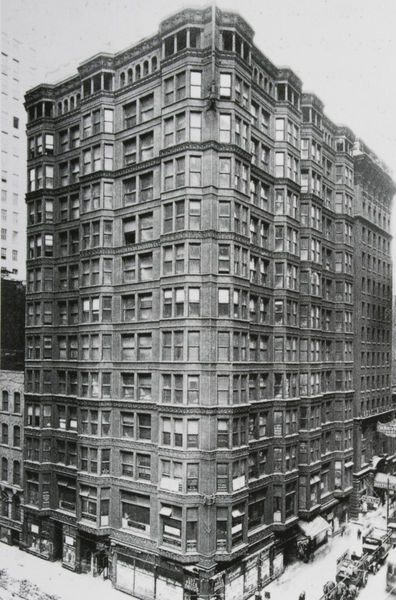
Titel: Außenansicht
Künstler: William Holabird
Standort: Chicago (Illinois)
Institution: Tacoma Building
Schlagwörter: himmel, schatten, weiß, menschen, stadt, cafe, fenster, grau, hell, licht, paris, schaufenster, schwarz, strasse, säulen, tür, dach, gebäude, haus, karo, ornament, alt, architektur, pferd, pferde, balkon, ecke, ansicht, fassade, geschäft, perspektive, türen, modern, amerika, geschäfte, kutsche, kutschen, laden, läden, beleuchtung, auto, architecture, white, hotel, black, jugendstil, old, windows, wohnung, kaffee, hoch, tor, foto, fotografie, photographie, straßen, eingang, erker, eckhaus, wohnhaus, berlin, bürgersteig, münchen, stockwerk, beton, kreuzung, groß, schwarz-weiß, stand, photo, eck, eckpfeiler, vue, verkehr, building, house, street, etagen, geschosse, wien, black and white, fotographie, stahl, stockwerke, realism, verspielt, wohnen, autos, fahrzeuge, geschoss, ville, markise, zwanziger, city, aufriss, etage, bürogebäude, fenêtre, fensterfront, walls, bürohaus, kaufhaus, himmer, hochhaus, stände, großstadt, markisen, hochhäuser, eckgebäude, carraige, wolkenkratzer, strase, new york, kafee, frankfurt, twenties, photograph, vorhangfassade, ladenfront, immeuble, tall, car, skyscraper, automobile, bügeleisen, großstradt, hotel sacher, sacher, cars, curtain wall, batiment, voiture, high, shops, image, 19. jahrhundert, 20. jahrhundert, 12 stockwerke, apartment, 1920, pchotographie, 20er-jahre, autis, photographi, windws, stahl beton bau